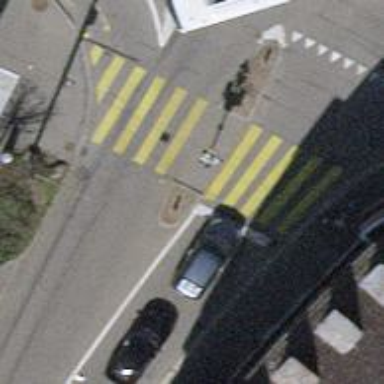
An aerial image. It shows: Road crossing with traffic signals and pedestrian island.